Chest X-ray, AP view. Patient: 54 years old, sex M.
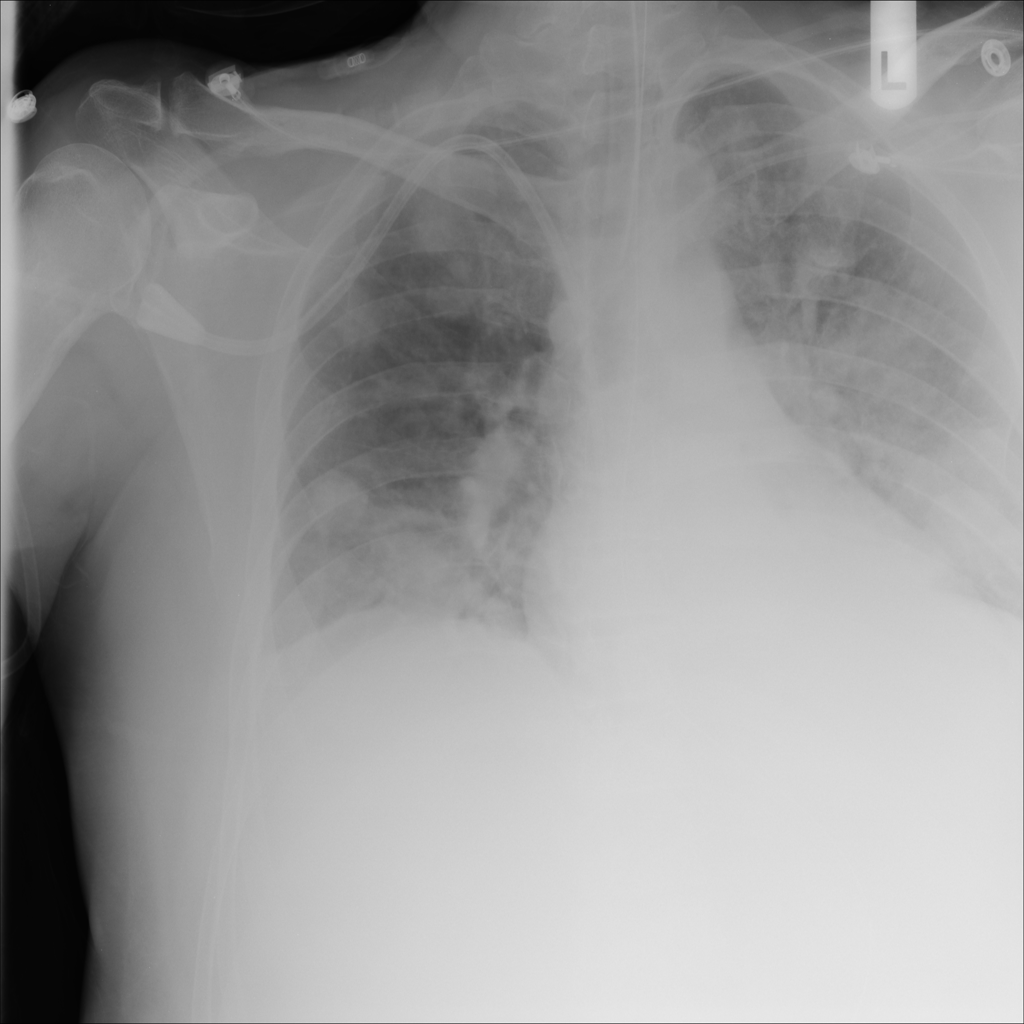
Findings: No Finding